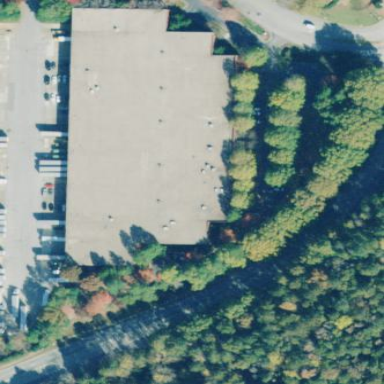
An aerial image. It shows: Industrial building.